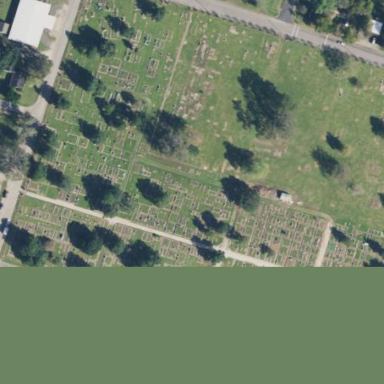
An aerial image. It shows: Cemetery.